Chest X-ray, AP view. Patient: 83 years old, sex F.
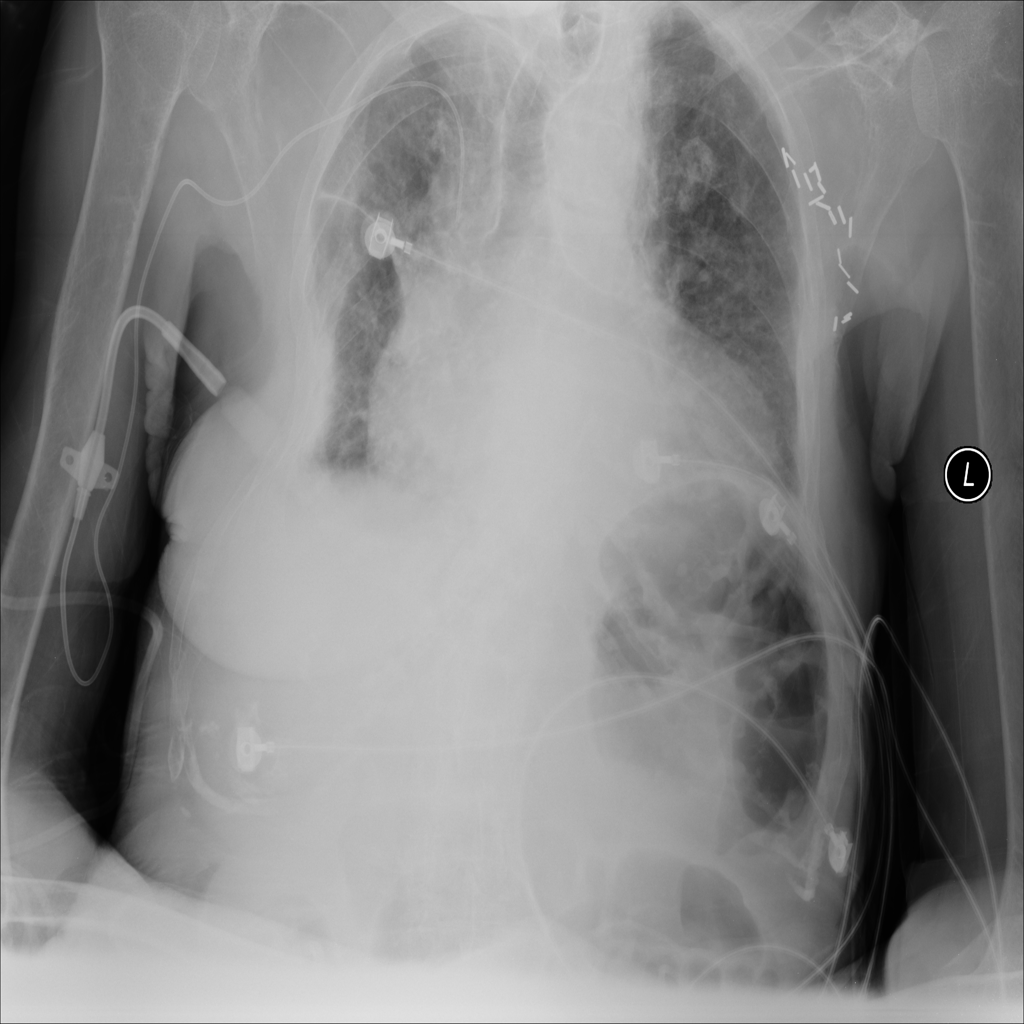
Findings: Cardiomegaly, Infiltration